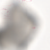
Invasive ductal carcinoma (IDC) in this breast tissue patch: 0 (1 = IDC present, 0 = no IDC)